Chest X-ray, PA view. Patient: 56 years old, sex M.
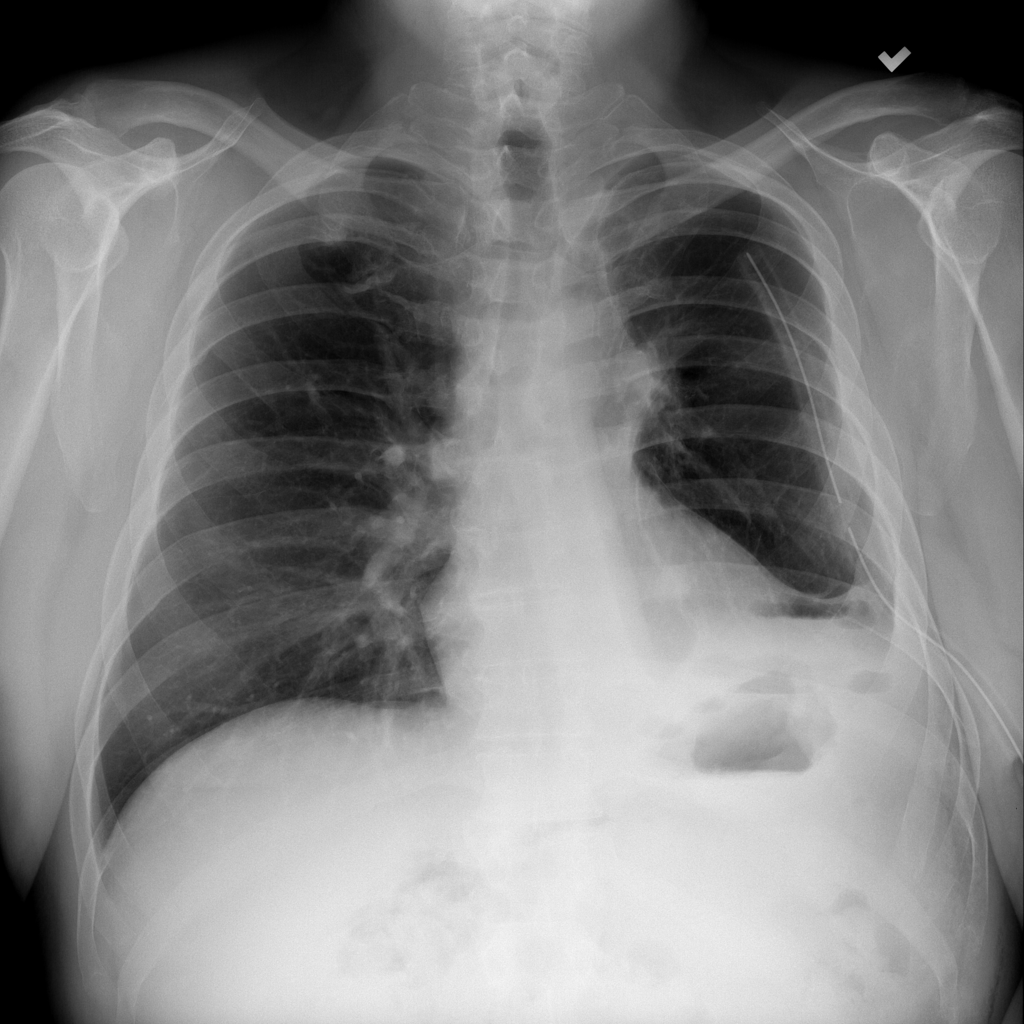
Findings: Consolidation, Effusion, Emphysema, Nodule, Pneumothorax